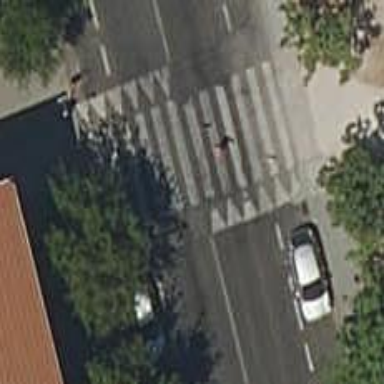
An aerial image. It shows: Uncontrolled crossing on the road.